Aerial crown-view tile of a tropical tree (Barro Colorado Island, Panama), acquired 20241216:
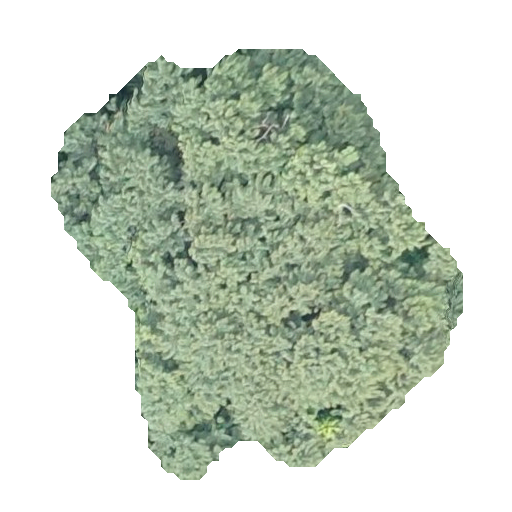
Species: Luehea seemannii
GBIF accepted scientific name: Luehea seemannii
Crown area: 171.849 m²